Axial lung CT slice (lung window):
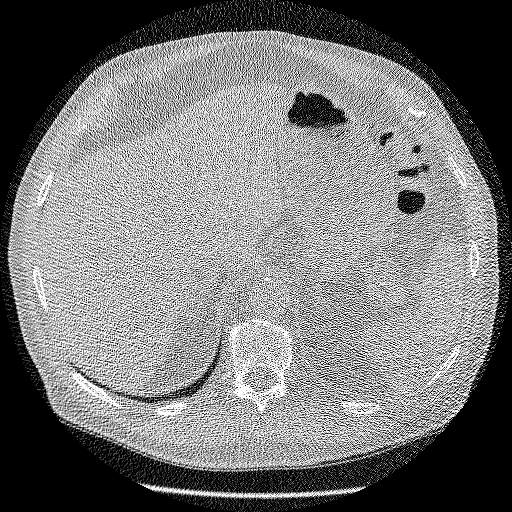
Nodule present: no